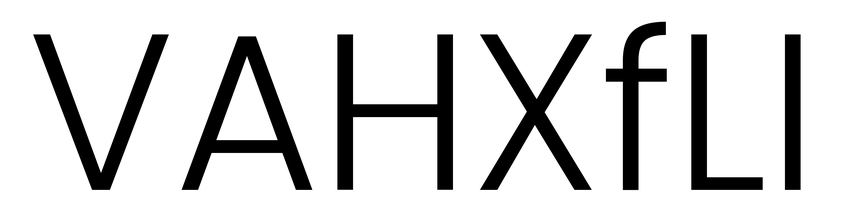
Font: Poppins-Light